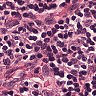
Metastatic tissue present: no